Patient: sex M, age 67
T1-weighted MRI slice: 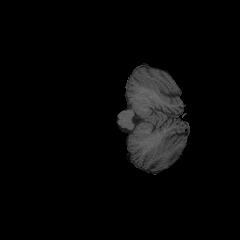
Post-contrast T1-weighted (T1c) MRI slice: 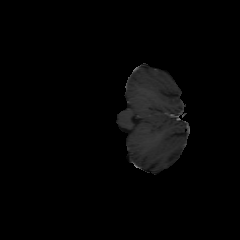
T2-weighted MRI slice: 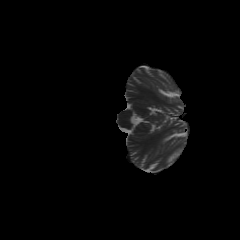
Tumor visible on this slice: no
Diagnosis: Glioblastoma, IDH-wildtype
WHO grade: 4